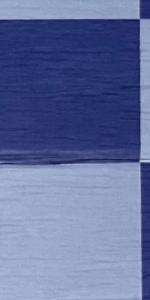
Label: Empty